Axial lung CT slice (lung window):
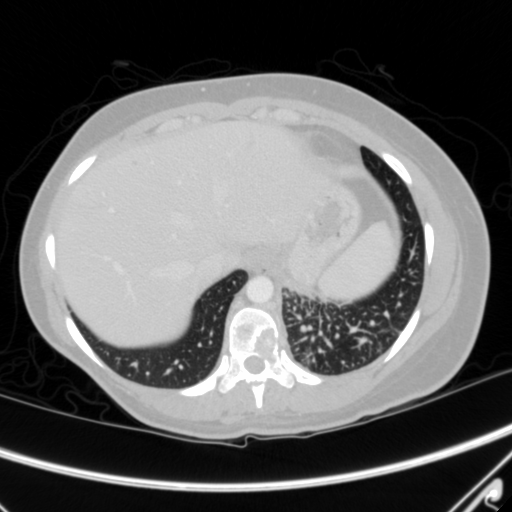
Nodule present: no